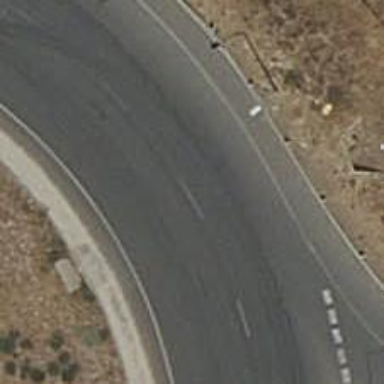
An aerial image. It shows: Roundabout on primary highway.